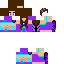
A female human skin with medium skin, wearing brown long hair dressed in a blue hoodie and black pants, featuring a closed mouth.